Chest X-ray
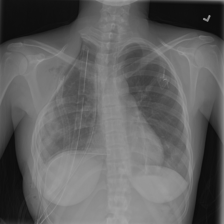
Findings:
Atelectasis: positive
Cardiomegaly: negative
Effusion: negative
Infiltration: negative
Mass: negative
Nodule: negative
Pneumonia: negative
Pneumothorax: positive
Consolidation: negative
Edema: negative
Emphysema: negative
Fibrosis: negative
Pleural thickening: negative
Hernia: negative